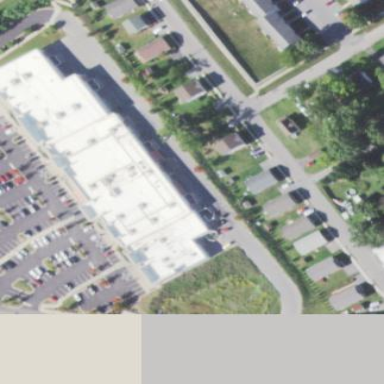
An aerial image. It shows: Retail building with flat roof.